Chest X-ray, PA view. Patient: 56 years old, sex M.
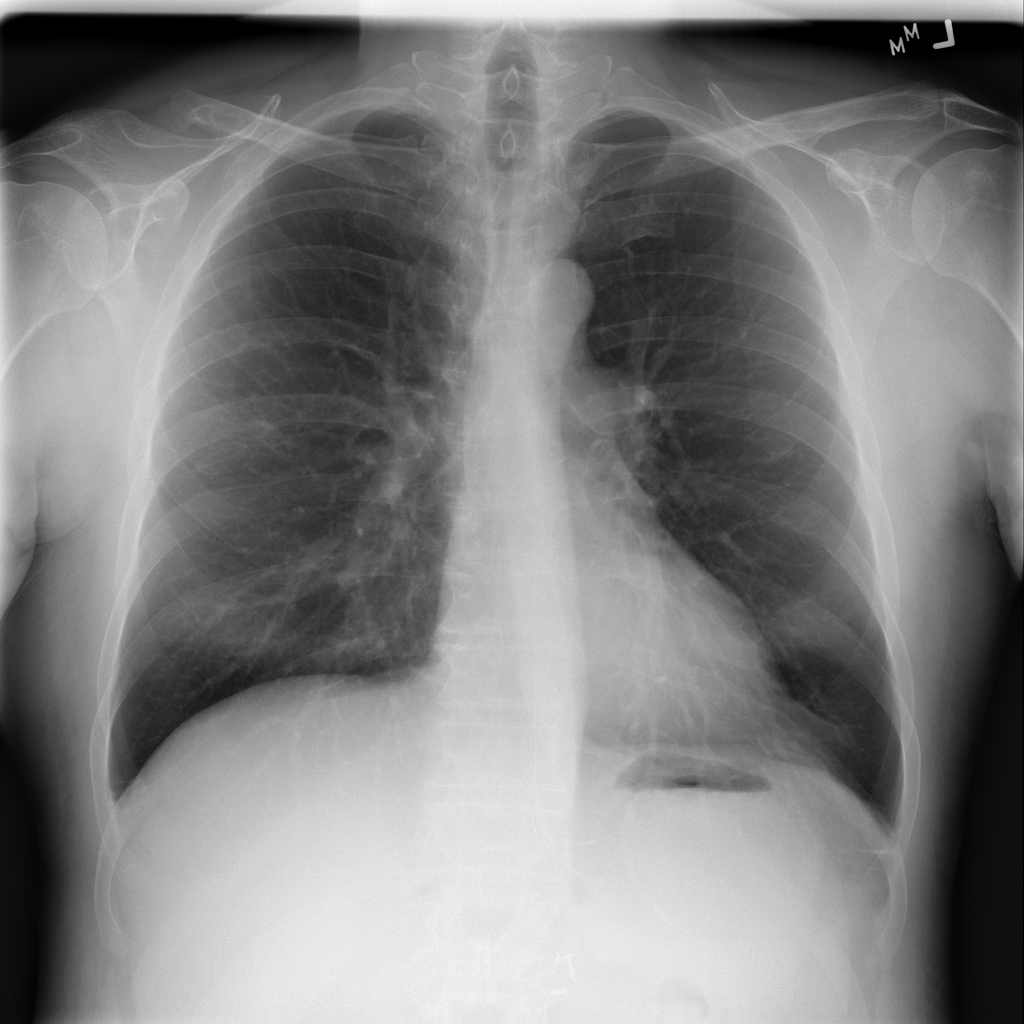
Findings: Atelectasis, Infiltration